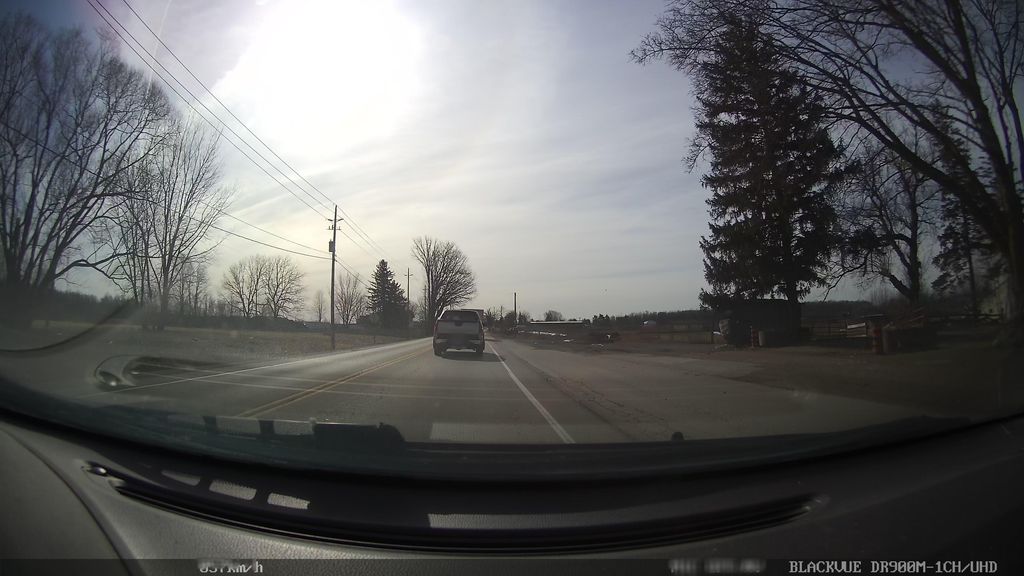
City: kitchener-waterloo